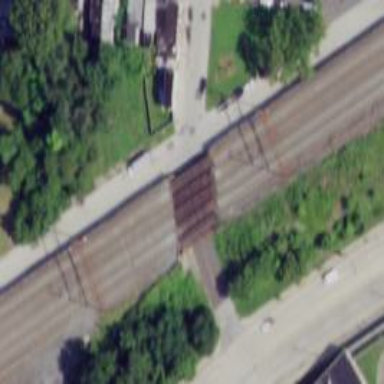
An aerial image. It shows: Railway with electrified contact lines.